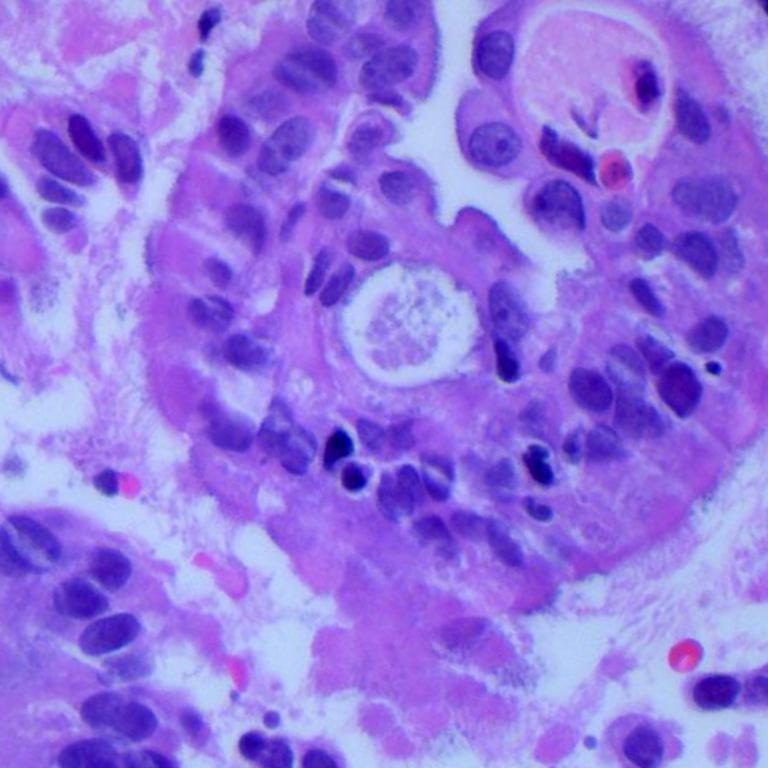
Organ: lung
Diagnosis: adenocarcinomas